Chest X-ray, AP view. Patient: 14 years old, sex F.
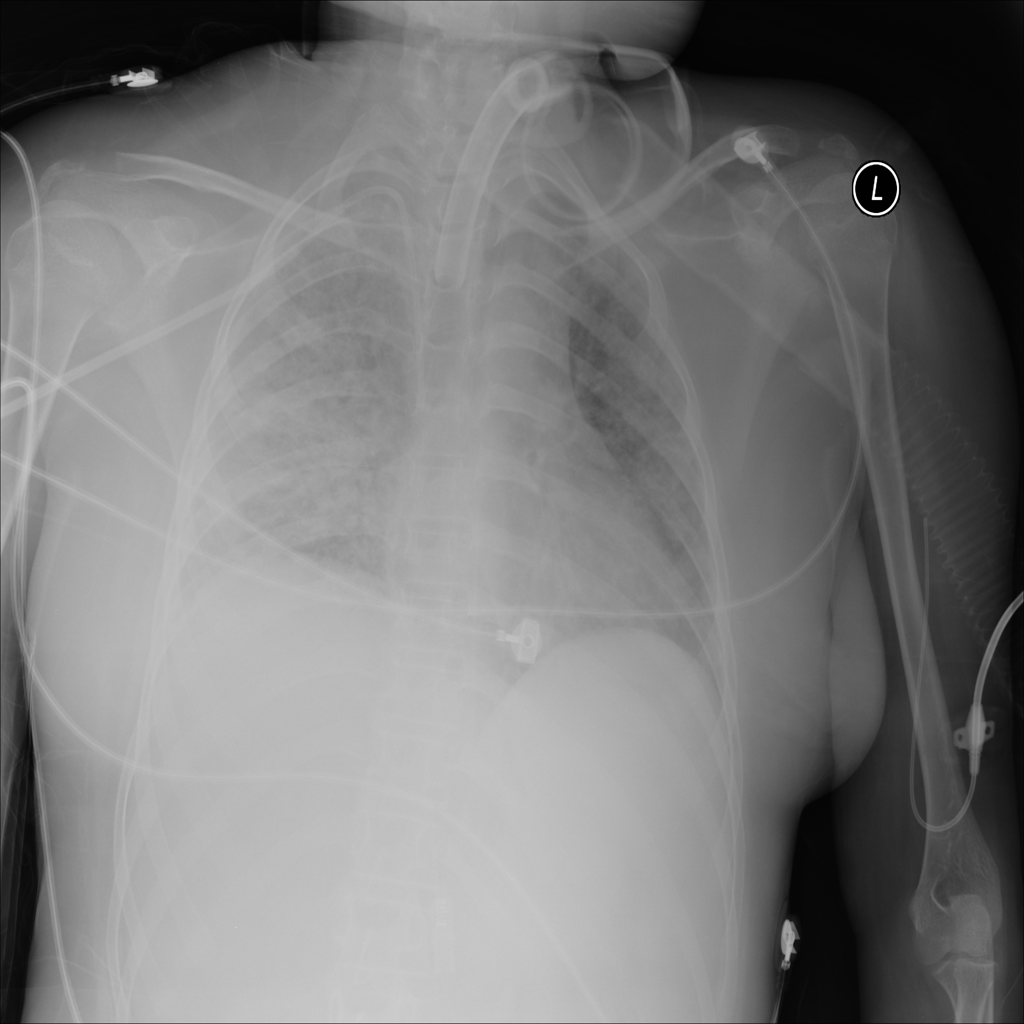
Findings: Consolidation, Effusion